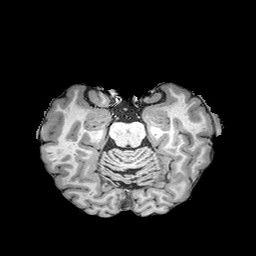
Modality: T1w
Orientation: coronal
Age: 47
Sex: female
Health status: healthy